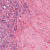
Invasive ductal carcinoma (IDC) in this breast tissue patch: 1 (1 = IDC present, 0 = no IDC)